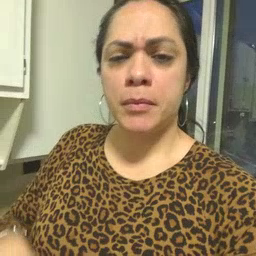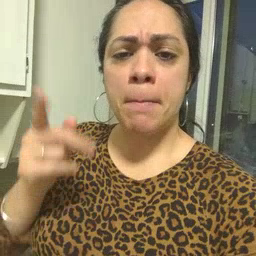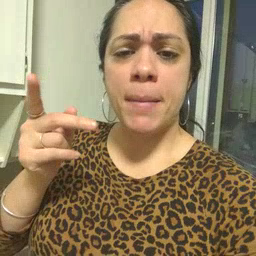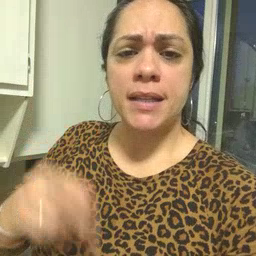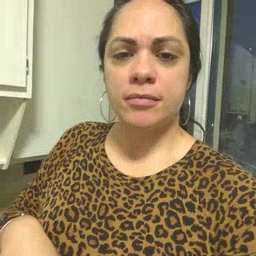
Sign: puppy